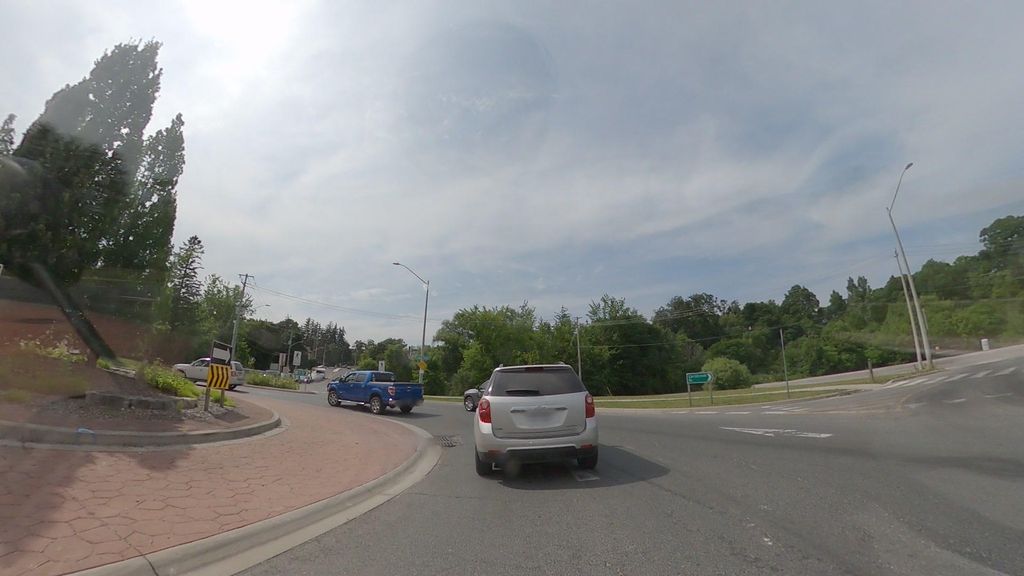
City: kitchener-waterloo